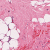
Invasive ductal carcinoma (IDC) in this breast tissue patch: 0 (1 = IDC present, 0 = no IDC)